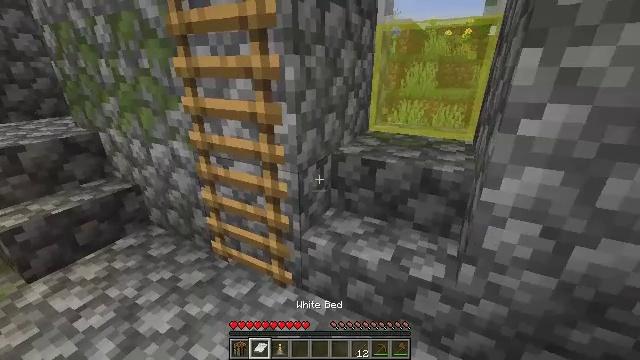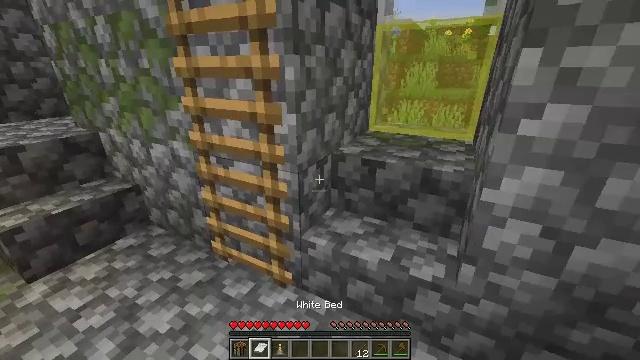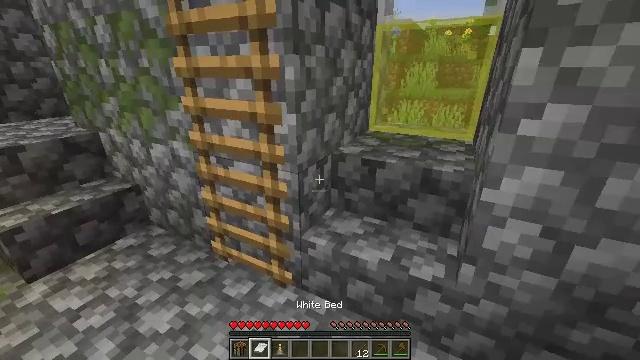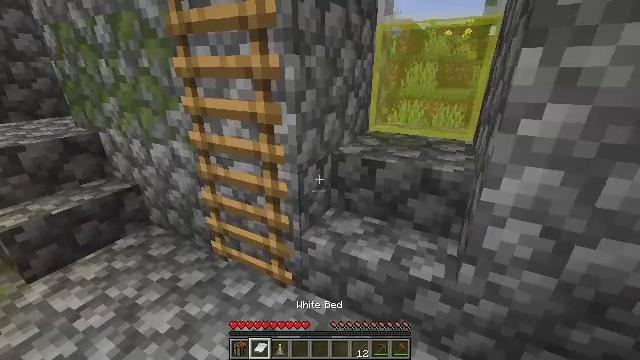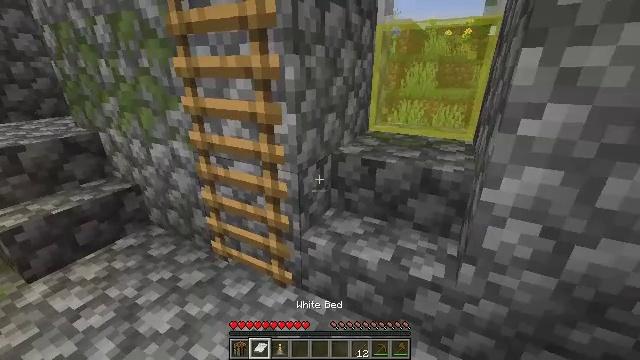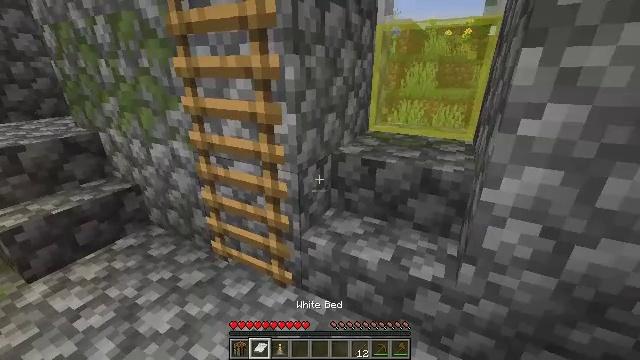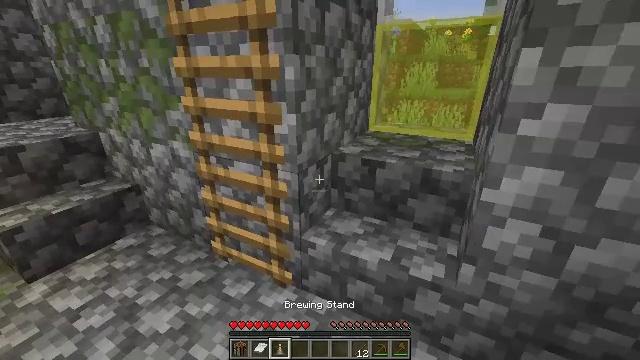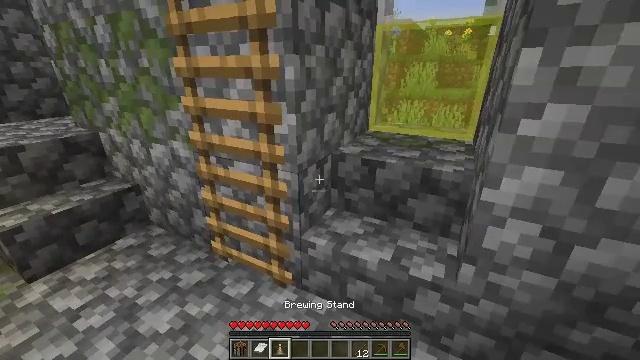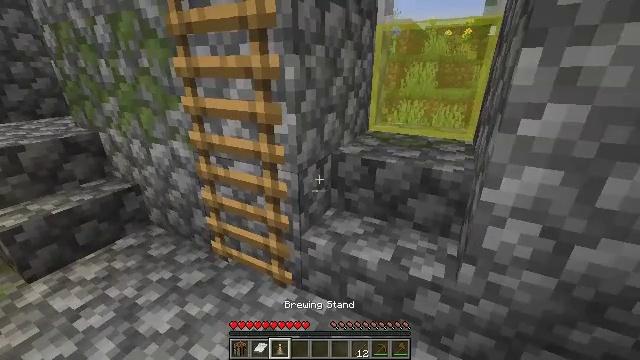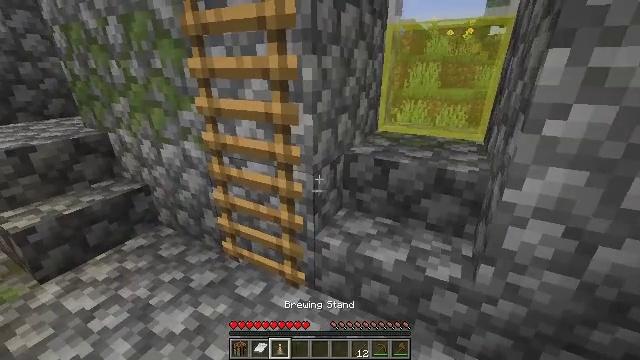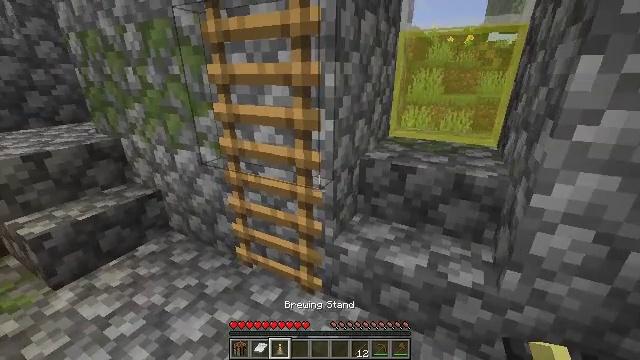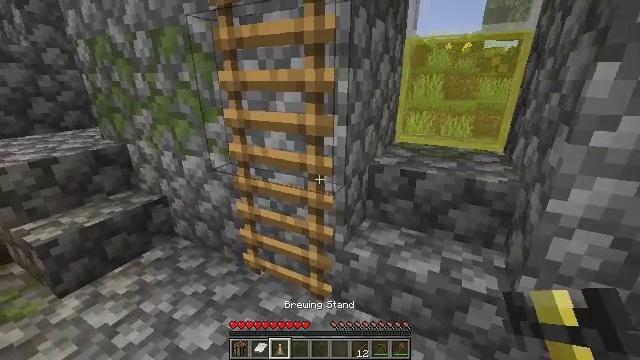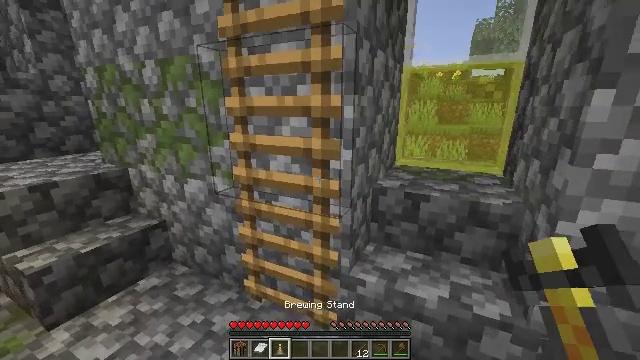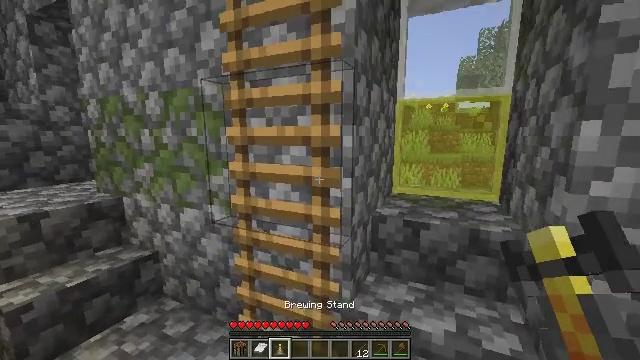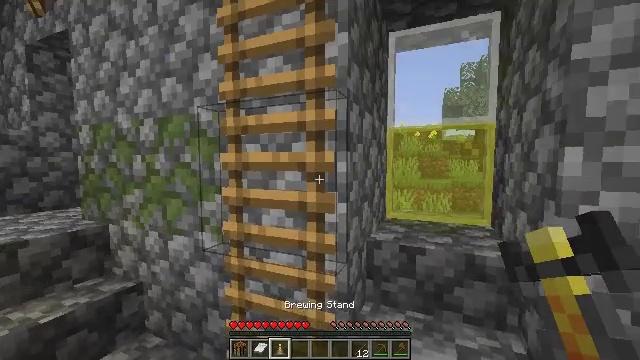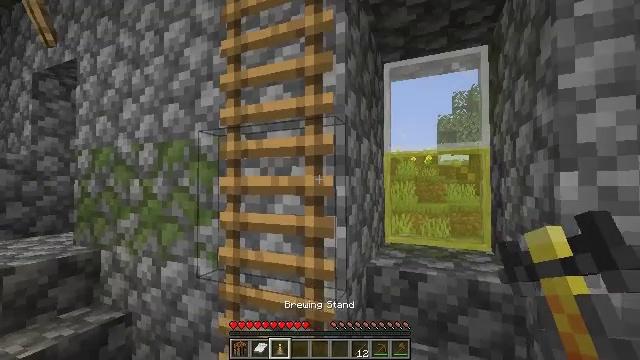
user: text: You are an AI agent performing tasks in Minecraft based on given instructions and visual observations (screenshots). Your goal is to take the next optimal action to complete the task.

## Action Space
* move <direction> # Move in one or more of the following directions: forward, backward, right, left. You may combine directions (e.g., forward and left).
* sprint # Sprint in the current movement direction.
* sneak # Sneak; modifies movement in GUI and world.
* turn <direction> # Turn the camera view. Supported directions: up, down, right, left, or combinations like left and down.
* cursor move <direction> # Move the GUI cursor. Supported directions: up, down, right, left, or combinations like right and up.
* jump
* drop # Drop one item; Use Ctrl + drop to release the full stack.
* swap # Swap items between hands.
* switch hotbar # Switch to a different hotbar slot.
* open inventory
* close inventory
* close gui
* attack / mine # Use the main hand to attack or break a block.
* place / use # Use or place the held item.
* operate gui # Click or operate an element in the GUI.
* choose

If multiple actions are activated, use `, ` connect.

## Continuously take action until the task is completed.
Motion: motion action
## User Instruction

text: Mine the cobblestone stairs.
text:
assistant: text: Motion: no_op
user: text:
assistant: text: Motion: no_op
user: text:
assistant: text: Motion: no_op
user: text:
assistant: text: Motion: no_op
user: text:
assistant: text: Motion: no_op
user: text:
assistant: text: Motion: no_op
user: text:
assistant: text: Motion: no_op
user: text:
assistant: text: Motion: no_op
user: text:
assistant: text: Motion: move left
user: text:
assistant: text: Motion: move left, turn up
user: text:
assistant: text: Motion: turn up
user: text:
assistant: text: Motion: turn up
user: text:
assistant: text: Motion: turn right and up
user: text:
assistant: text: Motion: turn right and up
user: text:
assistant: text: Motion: turn up
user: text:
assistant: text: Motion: turn up
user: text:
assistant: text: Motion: no_op
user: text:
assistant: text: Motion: no_op
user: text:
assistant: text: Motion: no_op
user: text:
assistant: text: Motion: turn left and up
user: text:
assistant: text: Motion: turn up
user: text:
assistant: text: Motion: move left, turn up
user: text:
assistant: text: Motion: move left, turn up
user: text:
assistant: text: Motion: move left, turn up
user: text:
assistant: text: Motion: move forward and move left, turn right and up
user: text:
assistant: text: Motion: move forward, turn right and up
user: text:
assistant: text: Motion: move forward, turn right and up
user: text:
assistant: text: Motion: move forward, turn right and up
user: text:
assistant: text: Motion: move forward, turn up
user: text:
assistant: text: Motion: move forward, turn right and up